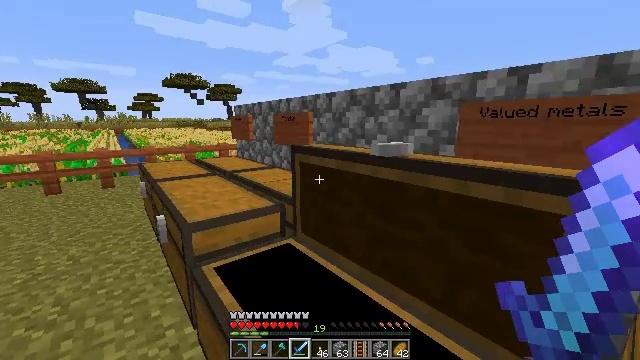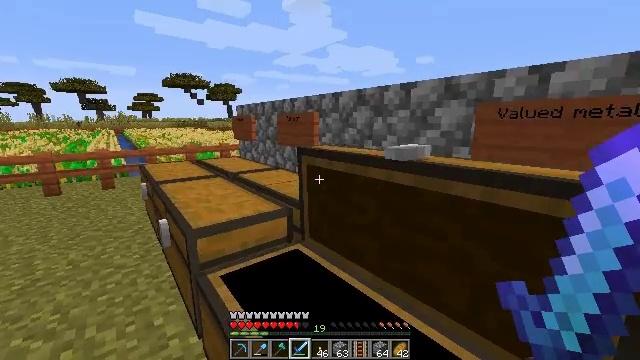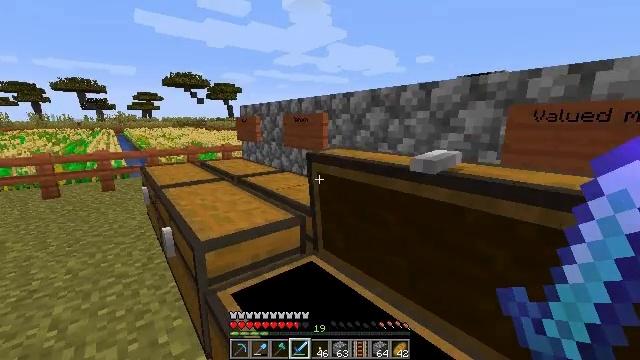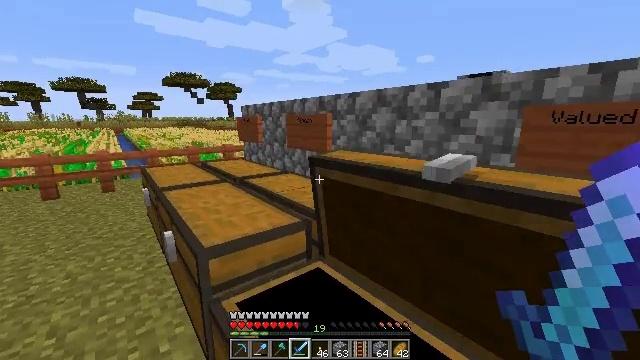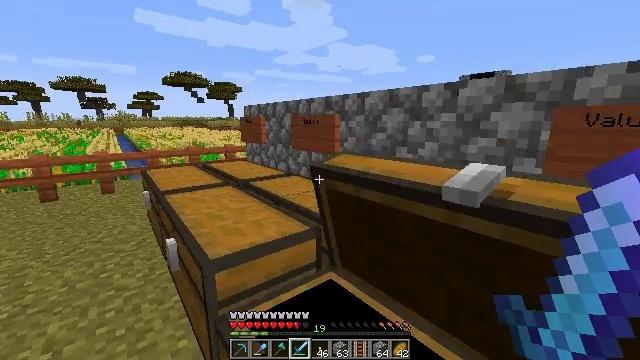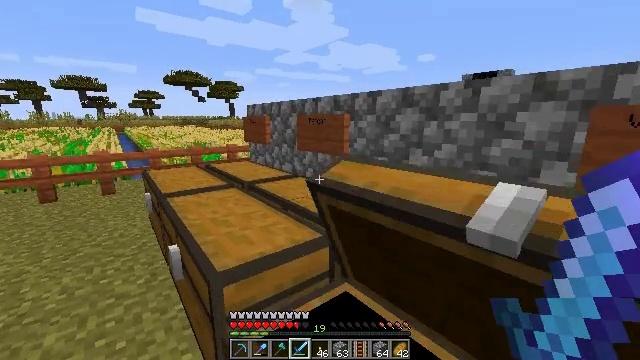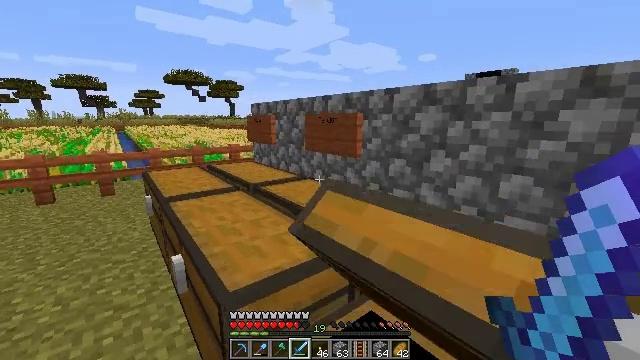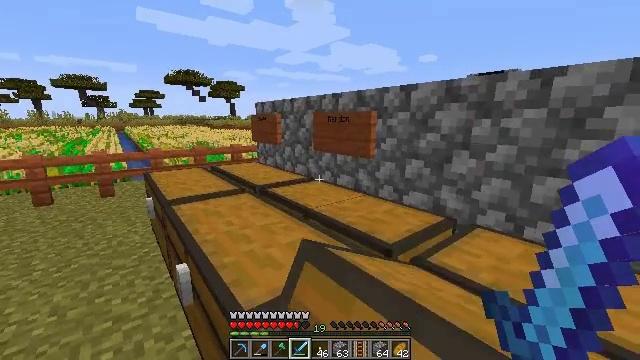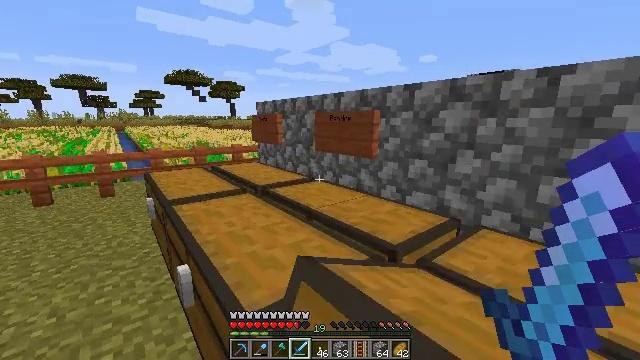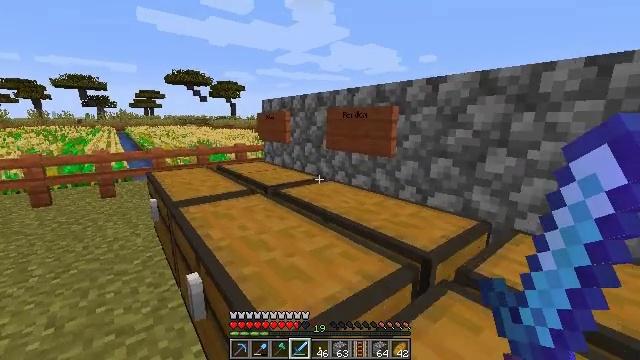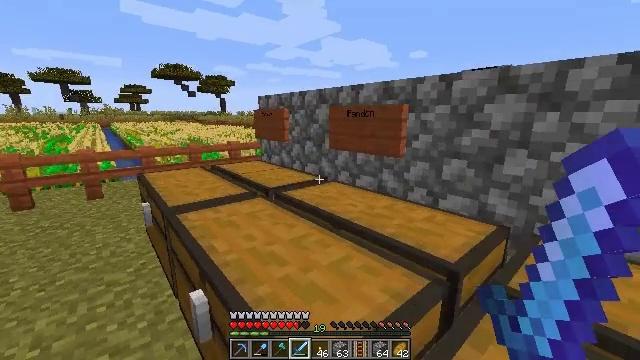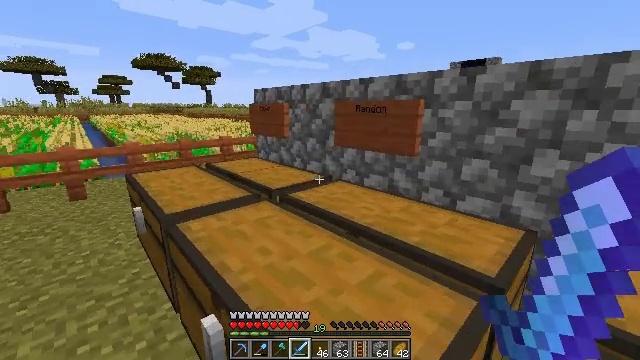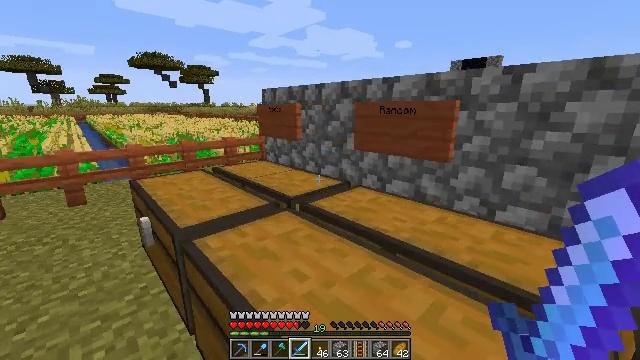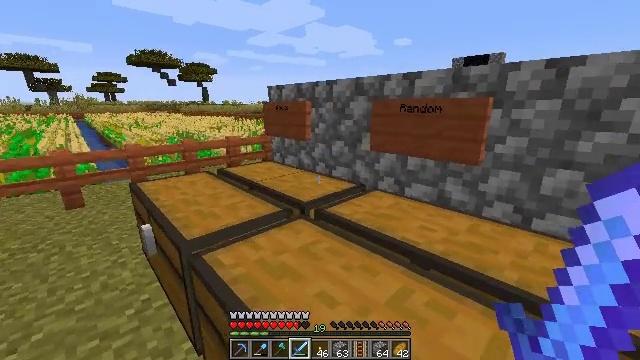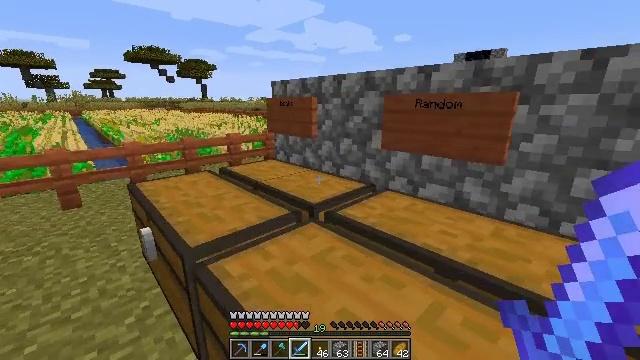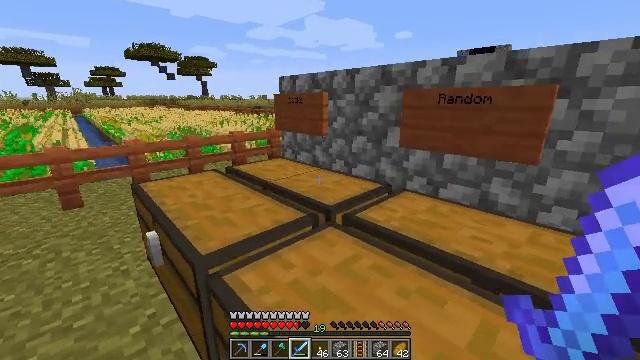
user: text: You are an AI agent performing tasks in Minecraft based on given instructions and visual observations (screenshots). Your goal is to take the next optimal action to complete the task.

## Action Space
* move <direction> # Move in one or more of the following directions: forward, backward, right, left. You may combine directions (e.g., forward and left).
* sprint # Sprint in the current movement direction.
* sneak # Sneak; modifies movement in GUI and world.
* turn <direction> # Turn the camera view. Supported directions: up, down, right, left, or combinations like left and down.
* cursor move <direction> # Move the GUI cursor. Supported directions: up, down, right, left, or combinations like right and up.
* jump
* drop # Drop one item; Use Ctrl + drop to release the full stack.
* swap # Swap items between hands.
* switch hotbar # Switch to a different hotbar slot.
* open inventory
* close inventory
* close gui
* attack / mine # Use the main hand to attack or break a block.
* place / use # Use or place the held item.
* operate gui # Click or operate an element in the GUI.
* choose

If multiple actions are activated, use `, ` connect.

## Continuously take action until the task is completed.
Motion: motion action
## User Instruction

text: Drop a granite.
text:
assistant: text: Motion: move forward
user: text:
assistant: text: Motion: move forward
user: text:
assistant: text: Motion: move forward
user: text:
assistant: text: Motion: move forward
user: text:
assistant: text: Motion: move forward
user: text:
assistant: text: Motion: move forward
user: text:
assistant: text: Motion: move forward and move left
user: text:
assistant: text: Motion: move forward and move left
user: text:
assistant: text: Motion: move forward and move left
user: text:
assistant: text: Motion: move forward and move left, turn right
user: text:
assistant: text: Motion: move forward and move left, turn right and down
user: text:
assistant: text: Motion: move forward and move left
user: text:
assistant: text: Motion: move forward
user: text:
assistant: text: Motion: move forward
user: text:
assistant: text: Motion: move forward
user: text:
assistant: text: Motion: move forward
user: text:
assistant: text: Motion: move forward
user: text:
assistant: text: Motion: move forward, use / place
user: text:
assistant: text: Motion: use / place
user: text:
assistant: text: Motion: use / place
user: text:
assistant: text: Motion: no_op
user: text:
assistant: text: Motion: no_op
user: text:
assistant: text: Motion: cursor move right and down, open gui
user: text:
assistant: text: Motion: cursor move left and up
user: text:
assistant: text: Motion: cursor move down
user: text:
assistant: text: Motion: cursor move down
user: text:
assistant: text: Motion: sneak, cursor move down
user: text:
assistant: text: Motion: sneak
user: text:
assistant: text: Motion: sneak
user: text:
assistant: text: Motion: sneak, cursor move left